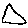
Label: triangle